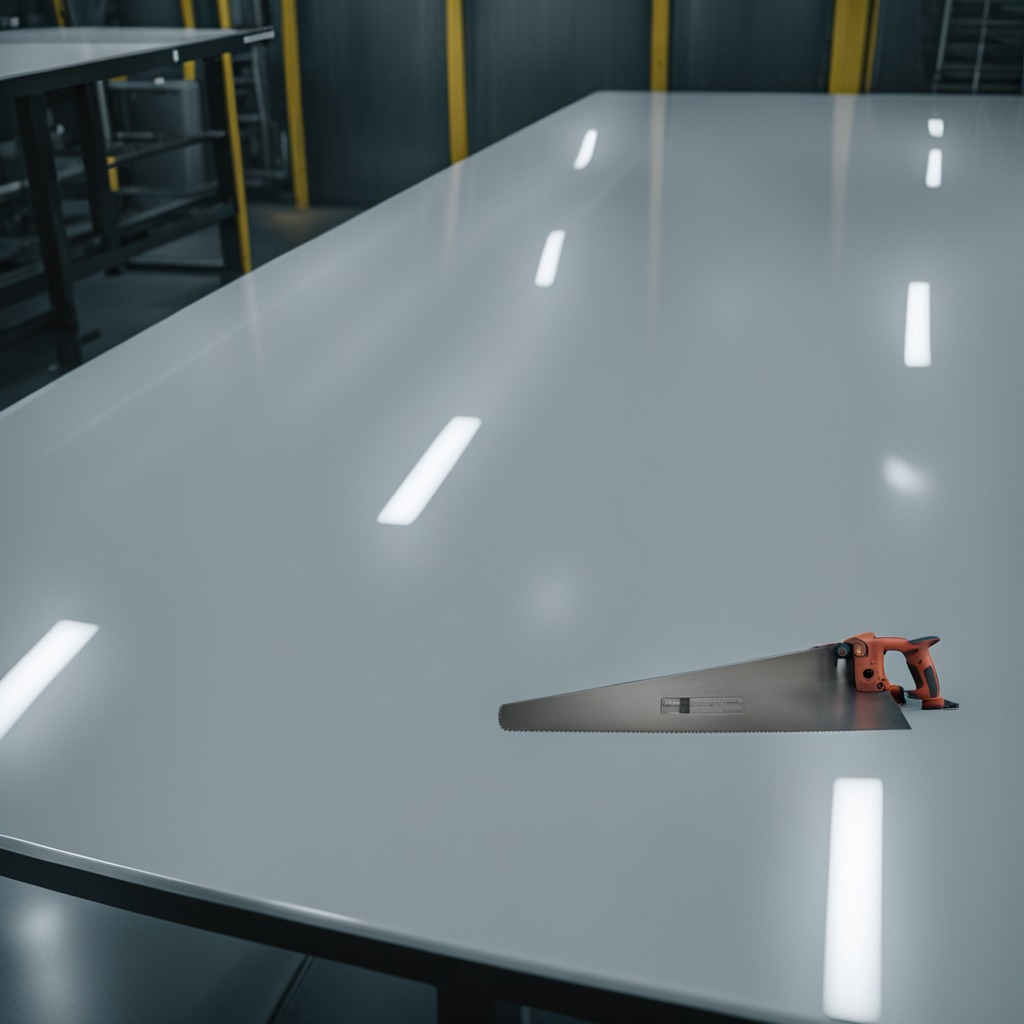
A metal saw is lying on a high-gloss table in a ship maintenance bay industrial lighting.